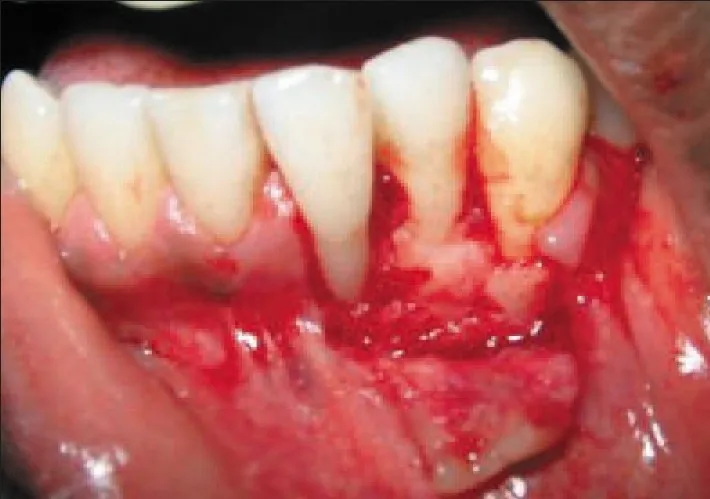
Flap elevation.
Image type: medical_photograph (other_medical_photograph)